Interaction volume radius: 10 \u00c5
Interaction volume height: 10 \u00c5
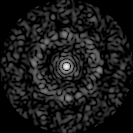
Disorder parameter: 0.8628